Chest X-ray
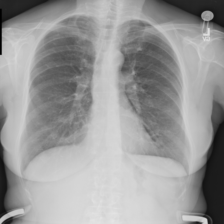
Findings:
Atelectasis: negative
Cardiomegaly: negative
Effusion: negative
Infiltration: negative
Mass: negative
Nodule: negative
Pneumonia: negative
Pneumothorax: negative
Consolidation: negative
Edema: negative
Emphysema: negative
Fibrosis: negative
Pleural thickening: negative
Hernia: negative